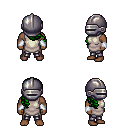
a pixel art fantasy rpg character, male body template, human, dark skin, white tunic, metal pants, green right-swept hairstyle, metal helm, white cloth bracers, four views (front, back, left, right), 2x2 character sprite sheet, small pixel art, hard edges, no anti-aliasing